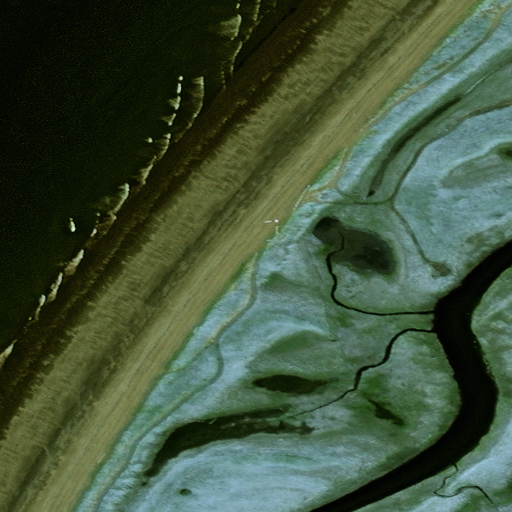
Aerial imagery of cape in Alaska named Cape Starichkof containing only unknown